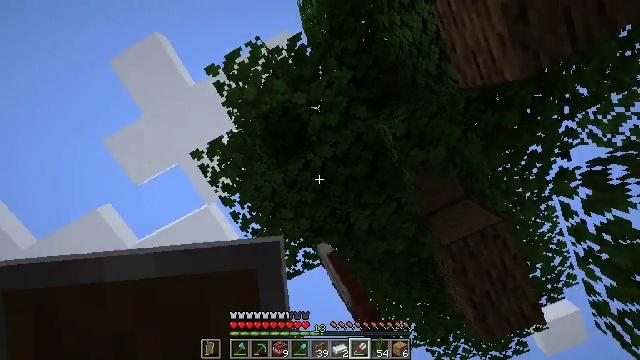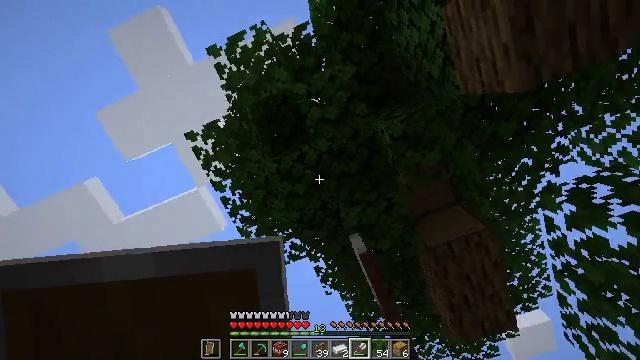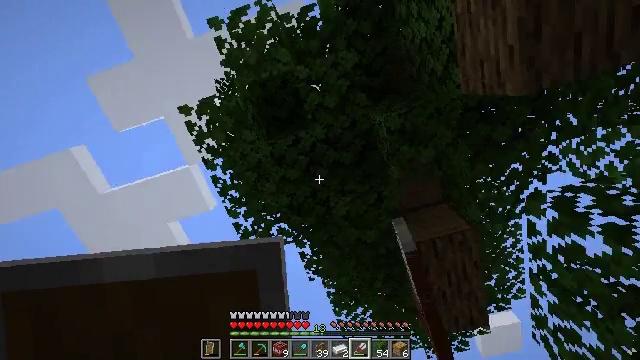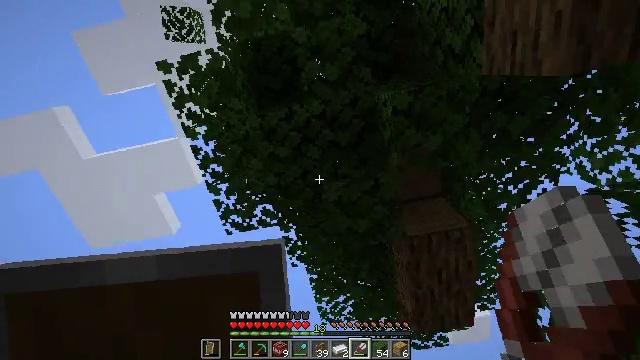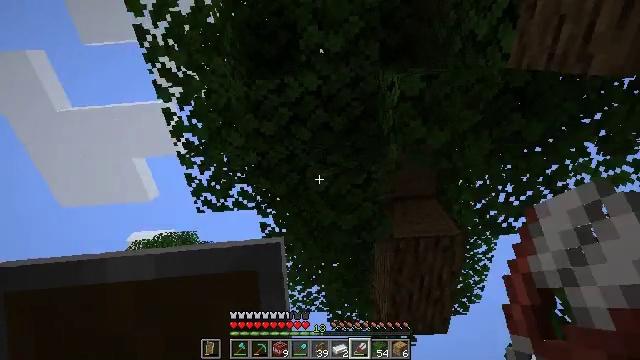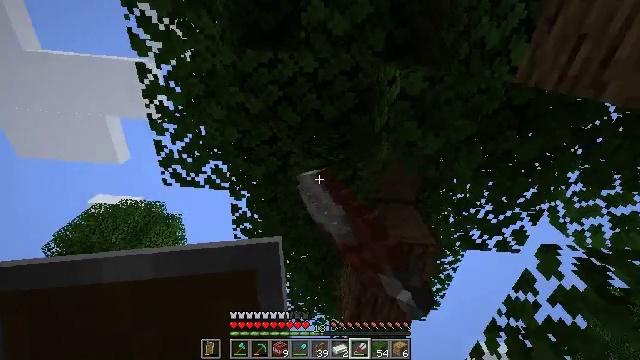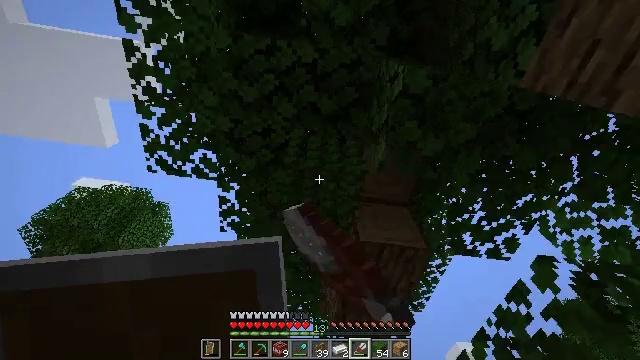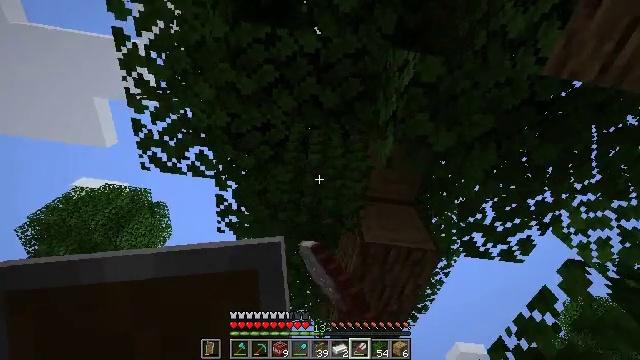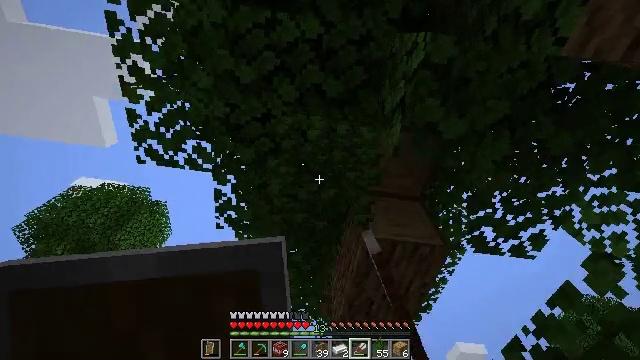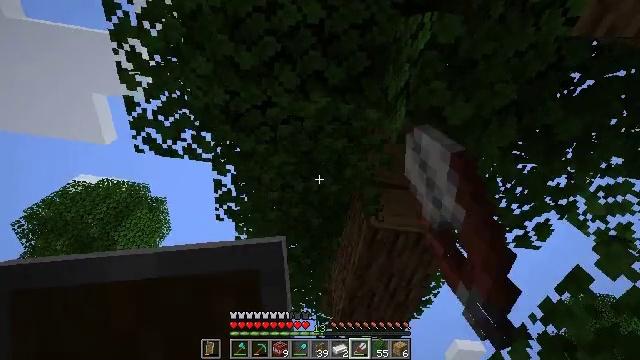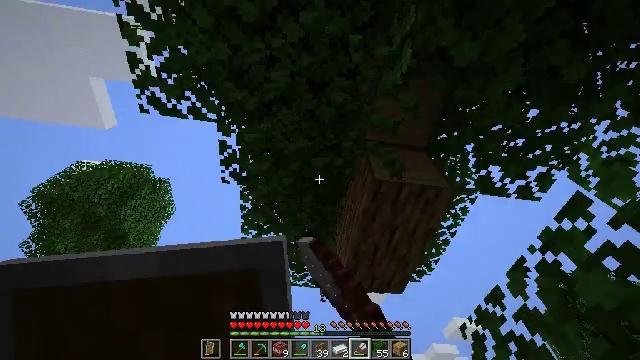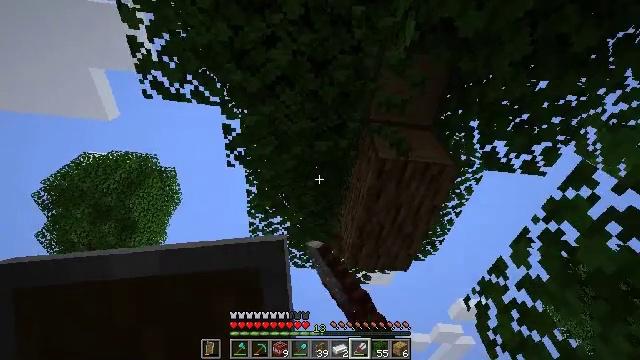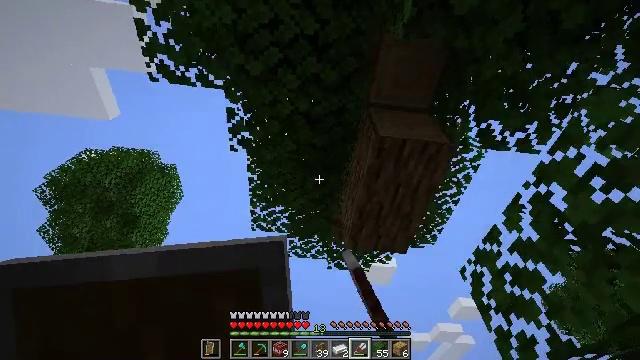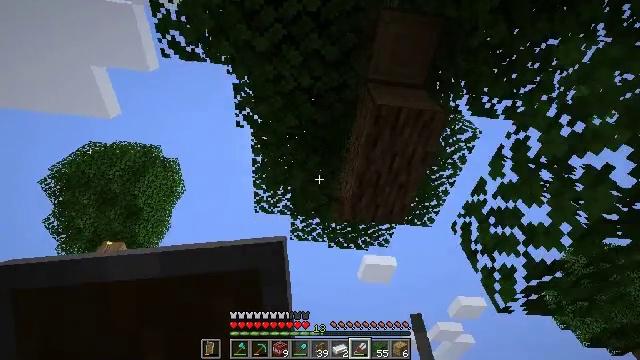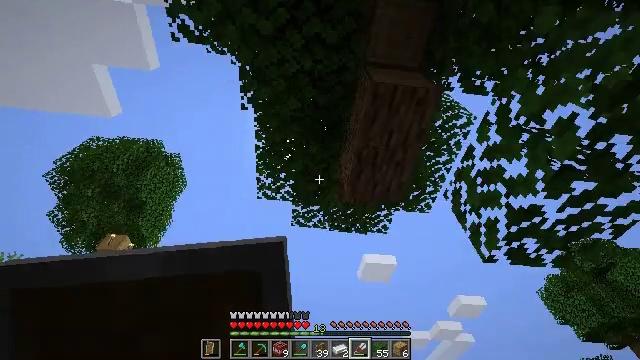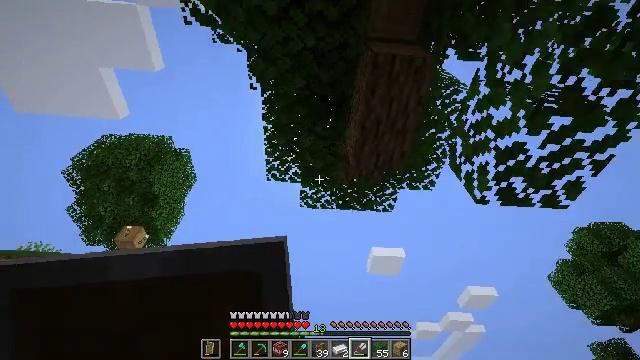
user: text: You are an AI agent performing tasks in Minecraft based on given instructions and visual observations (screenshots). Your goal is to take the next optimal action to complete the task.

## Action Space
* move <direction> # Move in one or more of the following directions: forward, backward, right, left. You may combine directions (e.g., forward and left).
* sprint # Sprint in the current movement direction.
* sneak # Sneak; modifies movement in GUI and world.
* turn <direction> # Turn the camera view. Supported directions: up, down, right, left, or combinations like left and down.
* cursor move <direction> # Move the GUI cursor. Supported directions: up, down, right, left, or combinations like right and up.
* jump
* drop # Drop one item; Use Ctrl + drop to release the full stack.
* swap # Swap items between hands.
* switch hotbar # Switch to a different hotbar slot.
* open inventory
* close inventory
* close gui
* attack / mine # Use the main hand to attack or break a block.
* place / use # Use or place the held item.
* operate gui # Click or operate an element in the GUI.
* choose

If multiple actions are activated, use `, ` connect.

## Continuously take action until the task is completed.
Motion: motion action
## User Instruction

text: Gather oak leaves by attacking.
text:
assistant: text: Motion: turn right and down, attack / mine
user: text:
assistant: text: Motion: move forward, turn right and down, attack / mine
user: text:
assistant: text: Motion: move forward, turn right and down, attack / mine, jump
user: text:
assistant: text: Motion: move forward, turn right and down, attack / mine, jump
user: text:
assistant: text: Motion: move forward, turn right and down, attack / mine, jump
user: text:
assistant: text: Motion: move forward, turn right, attack / mine, jump
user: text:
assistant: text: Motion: move forward, attack / mine, jump
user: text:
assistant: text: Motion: move forward, attack / mine, jump
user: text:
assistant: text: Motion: move forward, attack / mine
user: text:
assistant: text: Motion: move forward, turn down, attack / mine
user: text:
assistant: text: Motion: move forward, turn left and down, attack / mine
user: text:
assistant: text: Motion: move forward, attack / mine
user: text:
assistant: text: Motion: move forward, attack / mine
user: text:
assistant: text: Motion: move forward, attack / mine
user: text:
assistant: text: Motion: move forward, turn left, attack / mine
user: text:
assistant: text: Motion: move forward, attack / mine
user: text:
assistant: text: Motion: move forward, attack / mine
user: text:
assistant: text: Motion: move forward, turn left and down, attack / mine
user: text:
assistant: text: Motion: turn left and down, attack / mine
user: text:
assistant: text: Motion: turn left and down, attack / mine
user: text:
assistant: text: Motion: turn left and down
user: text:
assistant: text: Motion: turn left and down
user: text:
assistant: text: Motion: turn down
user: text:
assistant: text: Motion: no_op
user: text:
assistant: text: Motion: no_op
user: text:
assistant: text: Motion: turn left and down
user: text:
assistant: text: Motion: turn left and up
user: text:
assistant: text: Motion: move forward, turn left
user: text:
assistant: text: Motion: move forward
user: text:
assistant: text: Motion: move forward, sprint